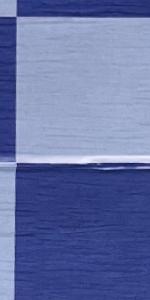
Label: Empty